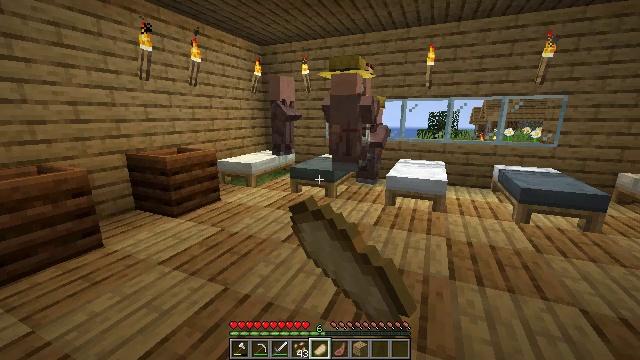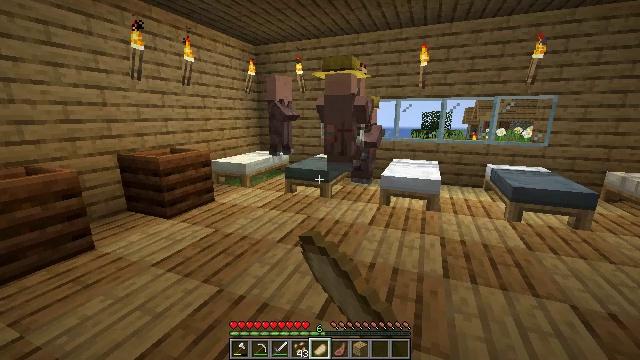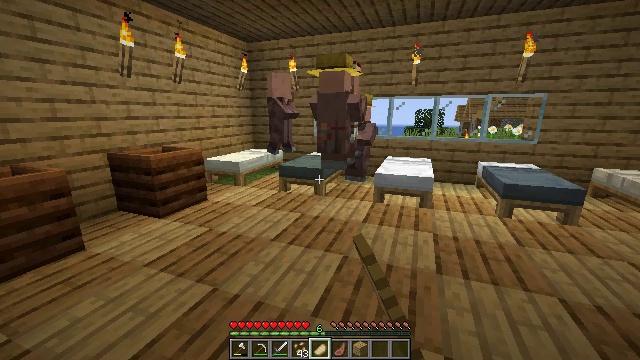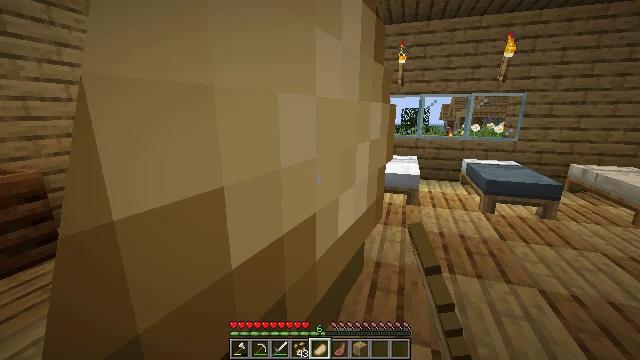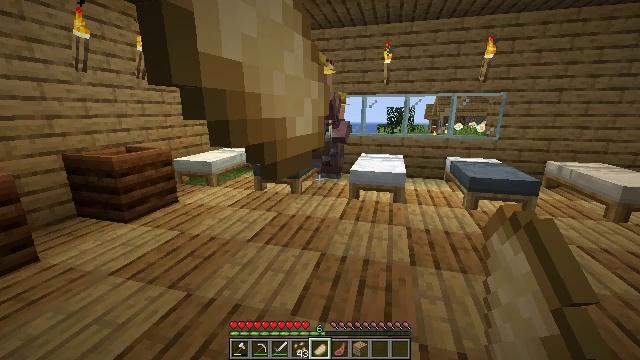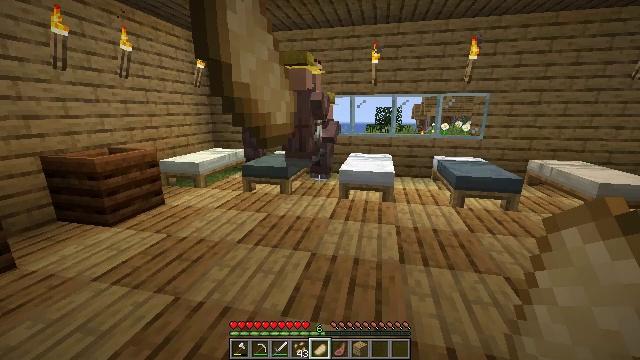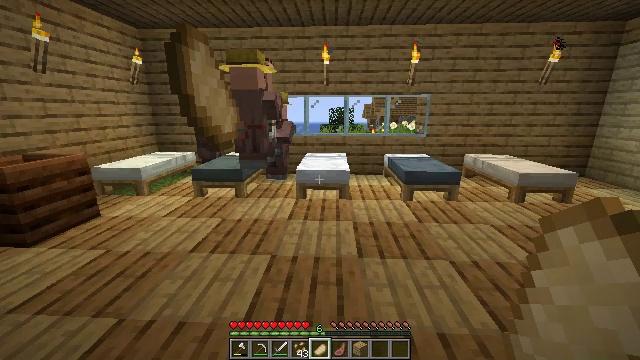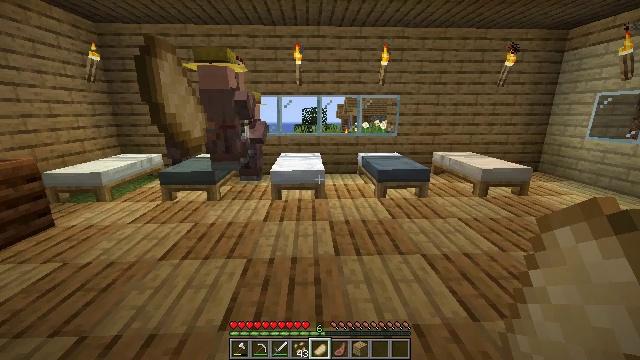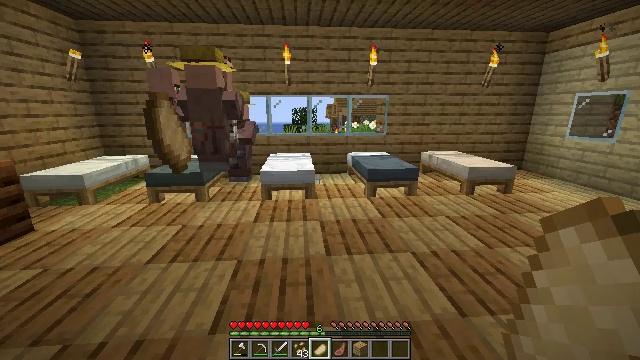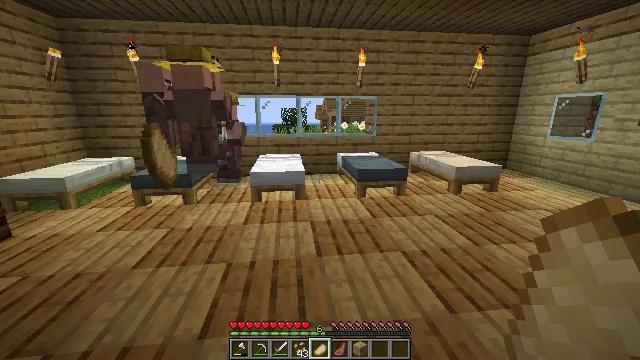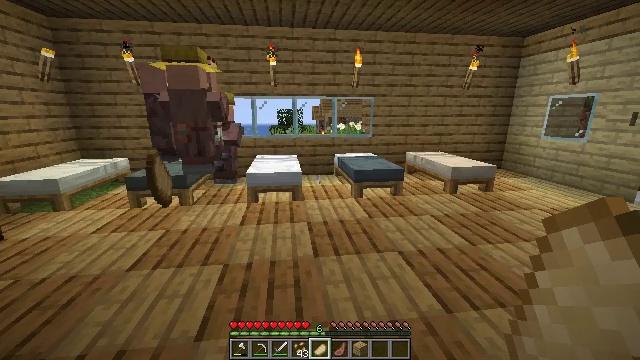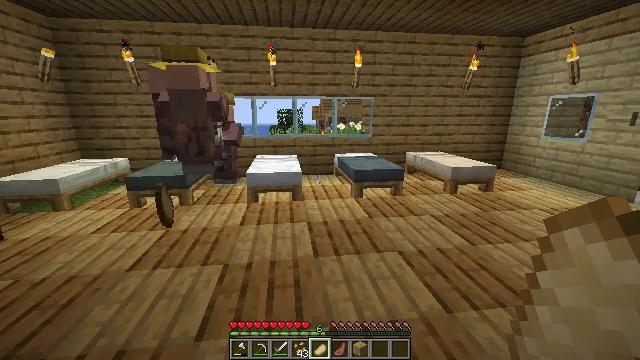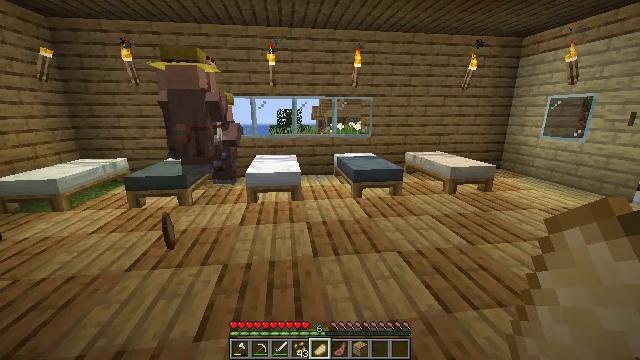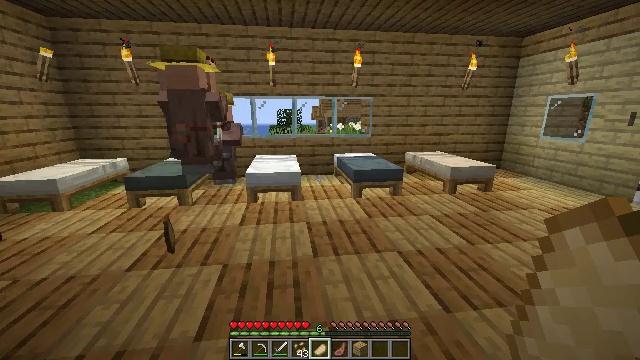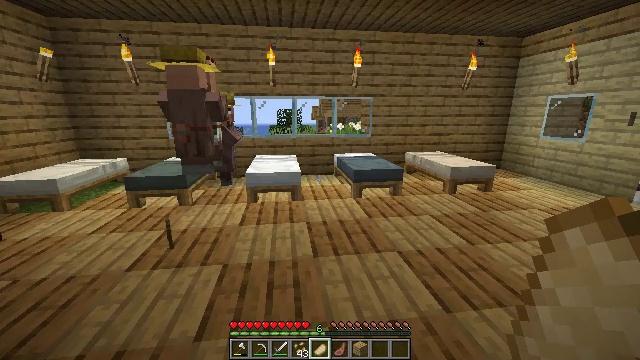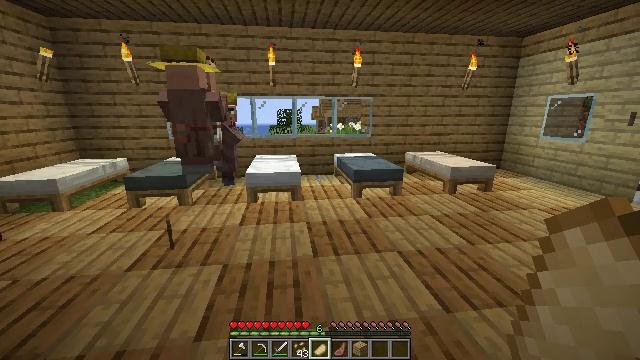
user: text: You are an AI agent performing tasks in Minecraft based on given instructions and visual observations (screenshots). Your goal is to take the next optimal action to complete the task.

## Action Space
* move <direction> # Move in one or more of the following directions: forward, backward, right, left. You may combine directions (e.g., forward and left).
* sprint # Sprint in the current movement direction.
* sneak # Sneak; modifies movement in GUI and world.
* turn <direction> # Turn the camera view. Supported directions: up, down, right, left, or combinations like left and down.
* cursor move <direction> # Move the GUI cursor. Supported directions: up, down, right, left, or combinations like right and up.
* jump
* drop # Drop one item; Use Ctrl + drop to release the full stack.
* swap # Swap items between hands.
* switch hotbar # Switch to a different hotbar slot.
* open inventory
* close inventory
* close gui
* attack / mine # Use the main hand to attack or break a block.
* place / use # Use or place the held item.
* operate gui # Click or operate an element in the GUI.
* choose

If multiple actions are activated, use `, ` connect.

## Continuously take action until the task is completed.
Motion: motion action
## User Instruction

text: Drop a cooked porkchop.
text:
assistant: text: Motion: turn right, drop
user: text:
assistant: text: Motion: turn right
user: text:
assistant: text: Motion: turn right
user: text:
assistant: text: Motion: turn right
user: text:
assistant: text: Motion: turn right
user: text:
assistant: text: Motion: turn right
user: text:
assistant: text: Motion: turn right
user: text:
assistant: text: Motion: turn right
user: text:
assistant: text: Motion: turn right
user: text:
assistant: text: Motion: no_op
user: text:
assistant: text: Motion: no_op
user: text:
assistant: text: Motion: no_op
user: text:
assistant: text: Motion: no_op
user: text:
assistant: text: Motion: no_op
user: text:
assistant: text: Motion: no_op
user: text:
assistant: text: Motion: no_op
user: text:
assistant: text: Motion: no_op
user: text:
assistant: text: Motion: no_op
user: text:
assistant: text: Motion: no_op
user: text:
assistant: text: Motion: no_op
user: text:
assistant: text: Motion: no_op
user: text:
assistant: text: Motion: drop
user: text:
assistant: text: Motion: drop
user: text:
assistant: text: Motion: drop
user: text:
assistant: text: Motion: drop
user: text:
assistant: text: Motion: no_op
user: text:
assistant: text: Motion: no_op